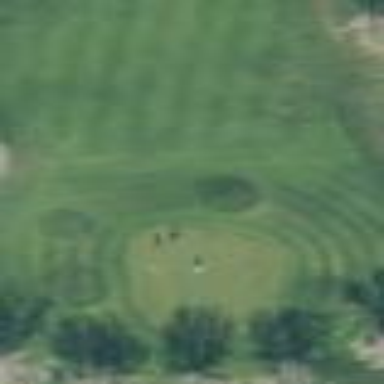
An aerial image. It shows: Golf fairway in the image.